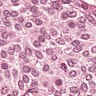
Metastatic tissue present: yes